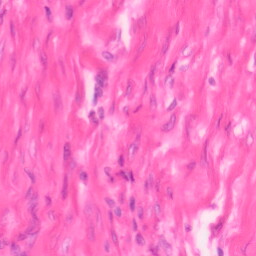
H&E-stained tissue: Colon